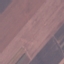
Label: AnnualCrop